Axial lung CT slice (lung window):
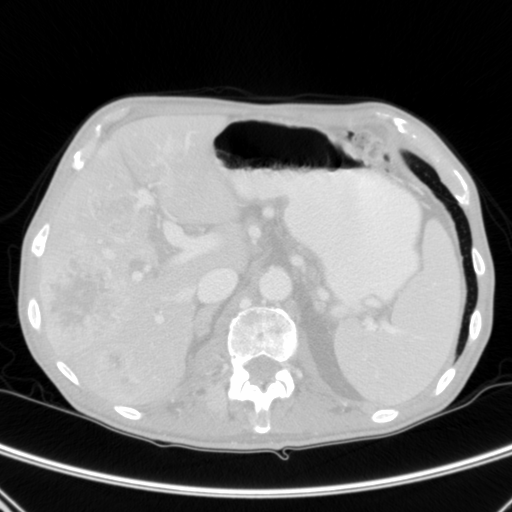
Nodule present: no